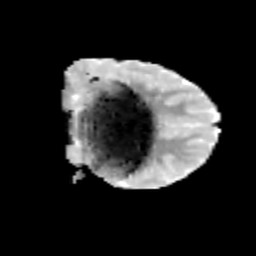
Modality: MD
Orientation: coronal
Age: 13
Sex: male
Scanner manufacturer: siemens
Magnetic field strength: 3 T
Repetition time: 3.8 s
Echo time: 0.07 s